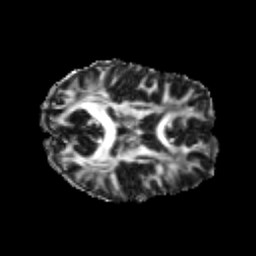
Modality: FA
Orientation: axial
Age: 25
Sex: male
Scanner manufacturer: siemens
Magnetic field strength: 3 T
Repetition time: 3.5 s
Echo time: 0.104 s